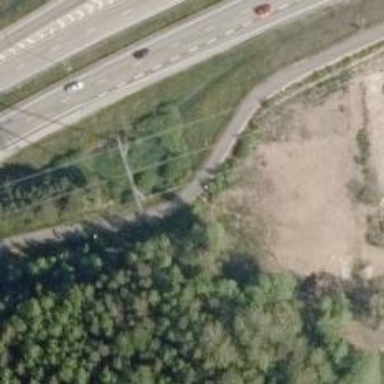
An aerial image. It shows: Asphalt cycleway.